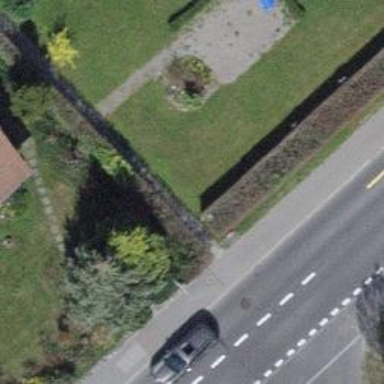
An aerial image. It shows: Set of steps on the road.